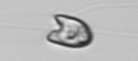
Label: flagellate_morphotype1